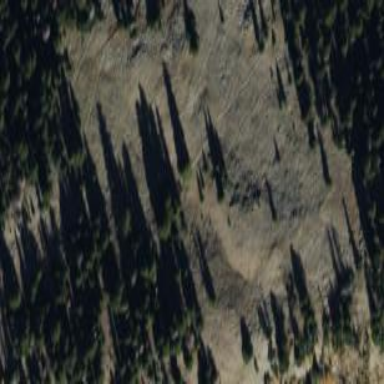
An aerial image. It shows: Natural scree.